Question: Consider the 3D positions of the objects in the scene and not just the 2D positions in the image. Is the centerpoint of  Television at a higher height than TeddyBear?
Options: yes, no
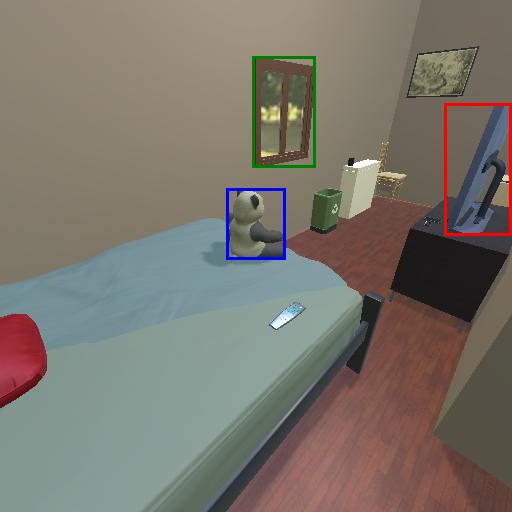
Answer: yes